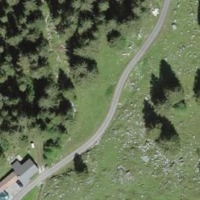
EUNIS habitat code: 25
Species observed at this site:
Tettigonia viridissima